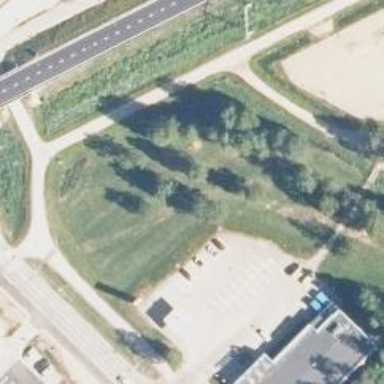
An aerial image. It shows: Disc golf course designed for leisure and sport.